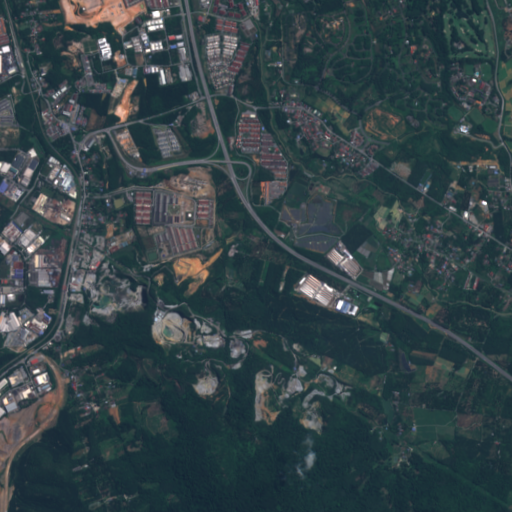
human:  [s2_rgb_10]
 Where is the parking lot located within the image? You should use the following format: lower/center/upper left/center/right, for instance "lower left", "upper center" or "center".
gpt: The parking lot is located in the upper right of the image.
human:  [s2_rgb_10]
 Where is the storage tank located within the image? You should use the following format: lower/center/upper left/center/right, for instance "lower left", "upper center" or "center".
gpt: The storage tank is located in the upper right of the image.
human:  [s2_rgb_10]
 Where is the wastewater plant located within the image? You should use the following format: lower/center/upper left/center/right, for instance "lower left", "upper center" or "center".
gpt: The wastewater plant is located in the upper center of the image.
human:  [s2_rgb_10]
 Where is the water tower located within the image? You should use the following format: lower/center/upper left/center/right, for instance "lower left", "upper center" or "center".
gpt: The water tower is located in the upper right of the image.
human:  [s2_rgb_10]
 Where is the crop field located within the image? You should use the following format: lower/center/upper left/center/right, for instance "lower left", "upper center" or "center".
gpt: There is no crop field in the image.